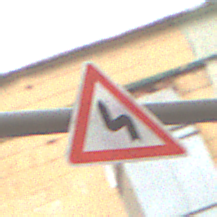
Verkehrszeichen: DoppelkurveZunaechstLinks
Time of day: MorningAfternoon
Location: Outdoor (Urban)
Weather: Overcast
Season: NotSpecified
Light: Natural